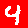
Digit: 4